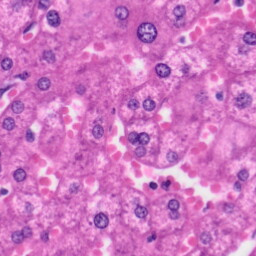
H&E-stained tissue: Liver